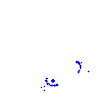
Particle: proton